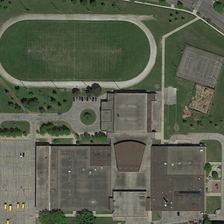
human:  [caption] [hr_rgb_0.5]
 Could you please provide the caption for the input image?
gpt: a playground is near several buildings and three tennis courts surrounded by green meadows in a school .

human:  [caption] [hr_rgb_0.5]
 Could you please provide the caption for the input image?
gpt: a playground is near several buildings and three tennis courts surrounded by green meadows in a school .

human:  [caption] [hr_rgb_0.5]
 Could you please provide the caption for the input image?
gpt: a playground is near several buildings and three tennis courts surrounded by green meadows in a school .

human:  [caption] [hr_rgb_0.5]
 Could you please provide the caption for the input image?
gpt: a playground is near several buildings and three tennis courts surrounded by green meadows in a school .

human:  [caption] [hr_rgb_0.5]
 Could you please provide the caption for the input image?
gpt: a playground is near several buildings and three tennis courts surrounded by green meadows in a school .